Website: walmart
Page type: customer-info-address
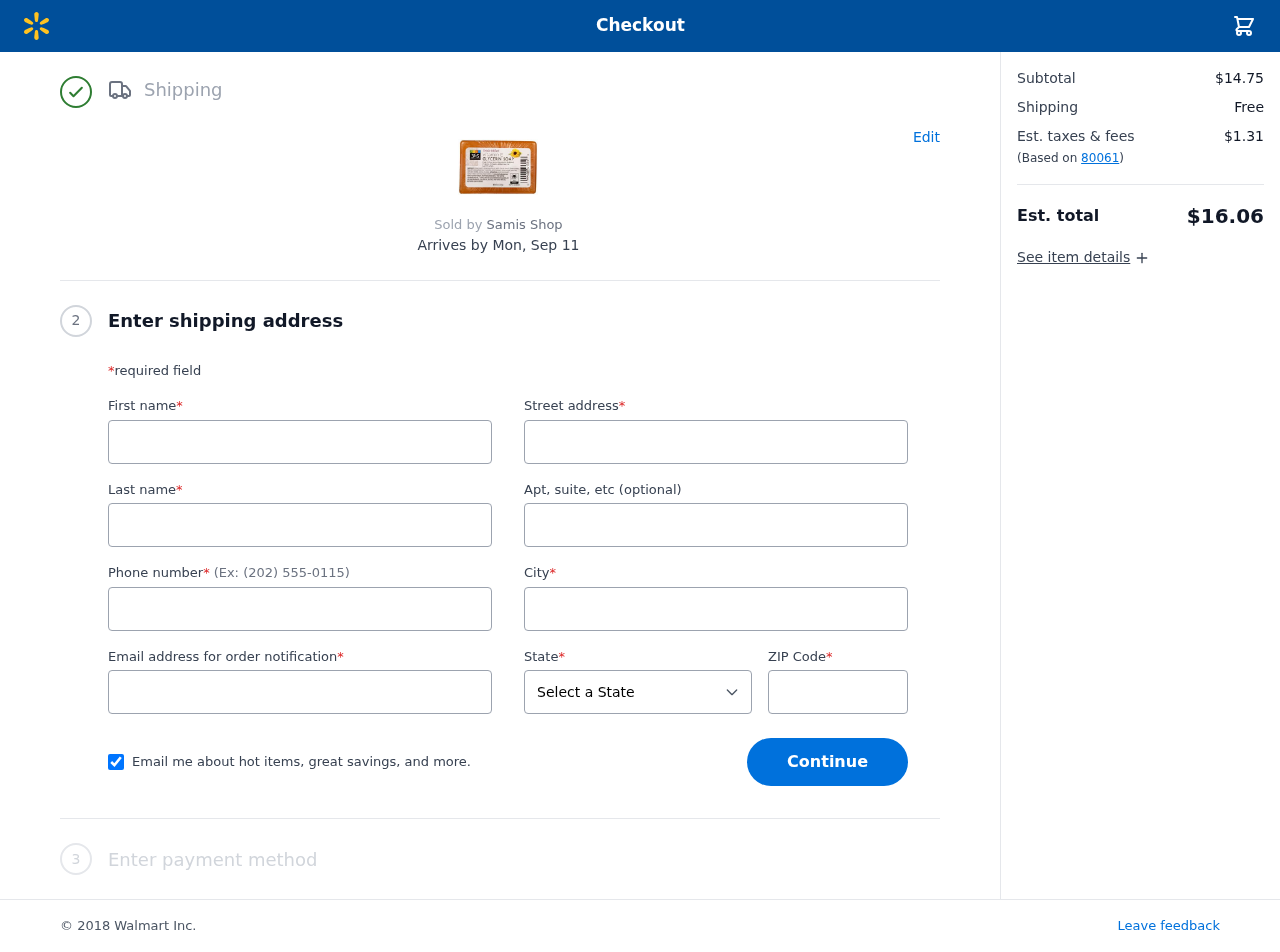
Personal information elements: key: PII_CITY
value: East Matthewland
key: PII_EMAIL
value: william.collins@gmail.com
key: PII_FIRSTNAME
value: William
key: PII_LASTNAME
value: Collins
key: PII_PHONE
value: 4509445981
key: PII_POSTCODE
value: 80061
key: PII_STATE
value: Oregon
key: PII_STREET
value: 63479 Garza Landing
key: PII_STREET2
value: Apt. 278
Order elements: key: ORDER_DELIVERY_DATE
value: Mon, Sep 11
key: ORDER_SUBTOTAL
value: $14.75
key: ORDER_SHIPPING_COST
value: Free
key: ORDER_TAX
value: $1.31
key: ORDER_TOTAL
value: $16.06